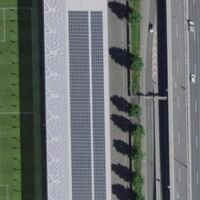
EUNIS habitat code: 57
Species observed at this site:
Curruca iberiae